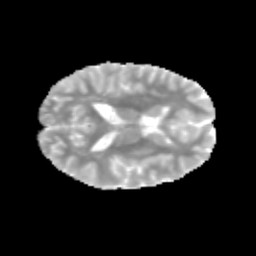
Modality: MD
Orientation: axial
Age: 13
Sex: male
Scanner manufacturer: siemens
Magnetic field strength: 3 T
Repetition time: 3.8 s
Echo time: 0.07 s